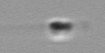
Label: flagellate_morphotype3